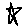
Label: star